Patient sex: F
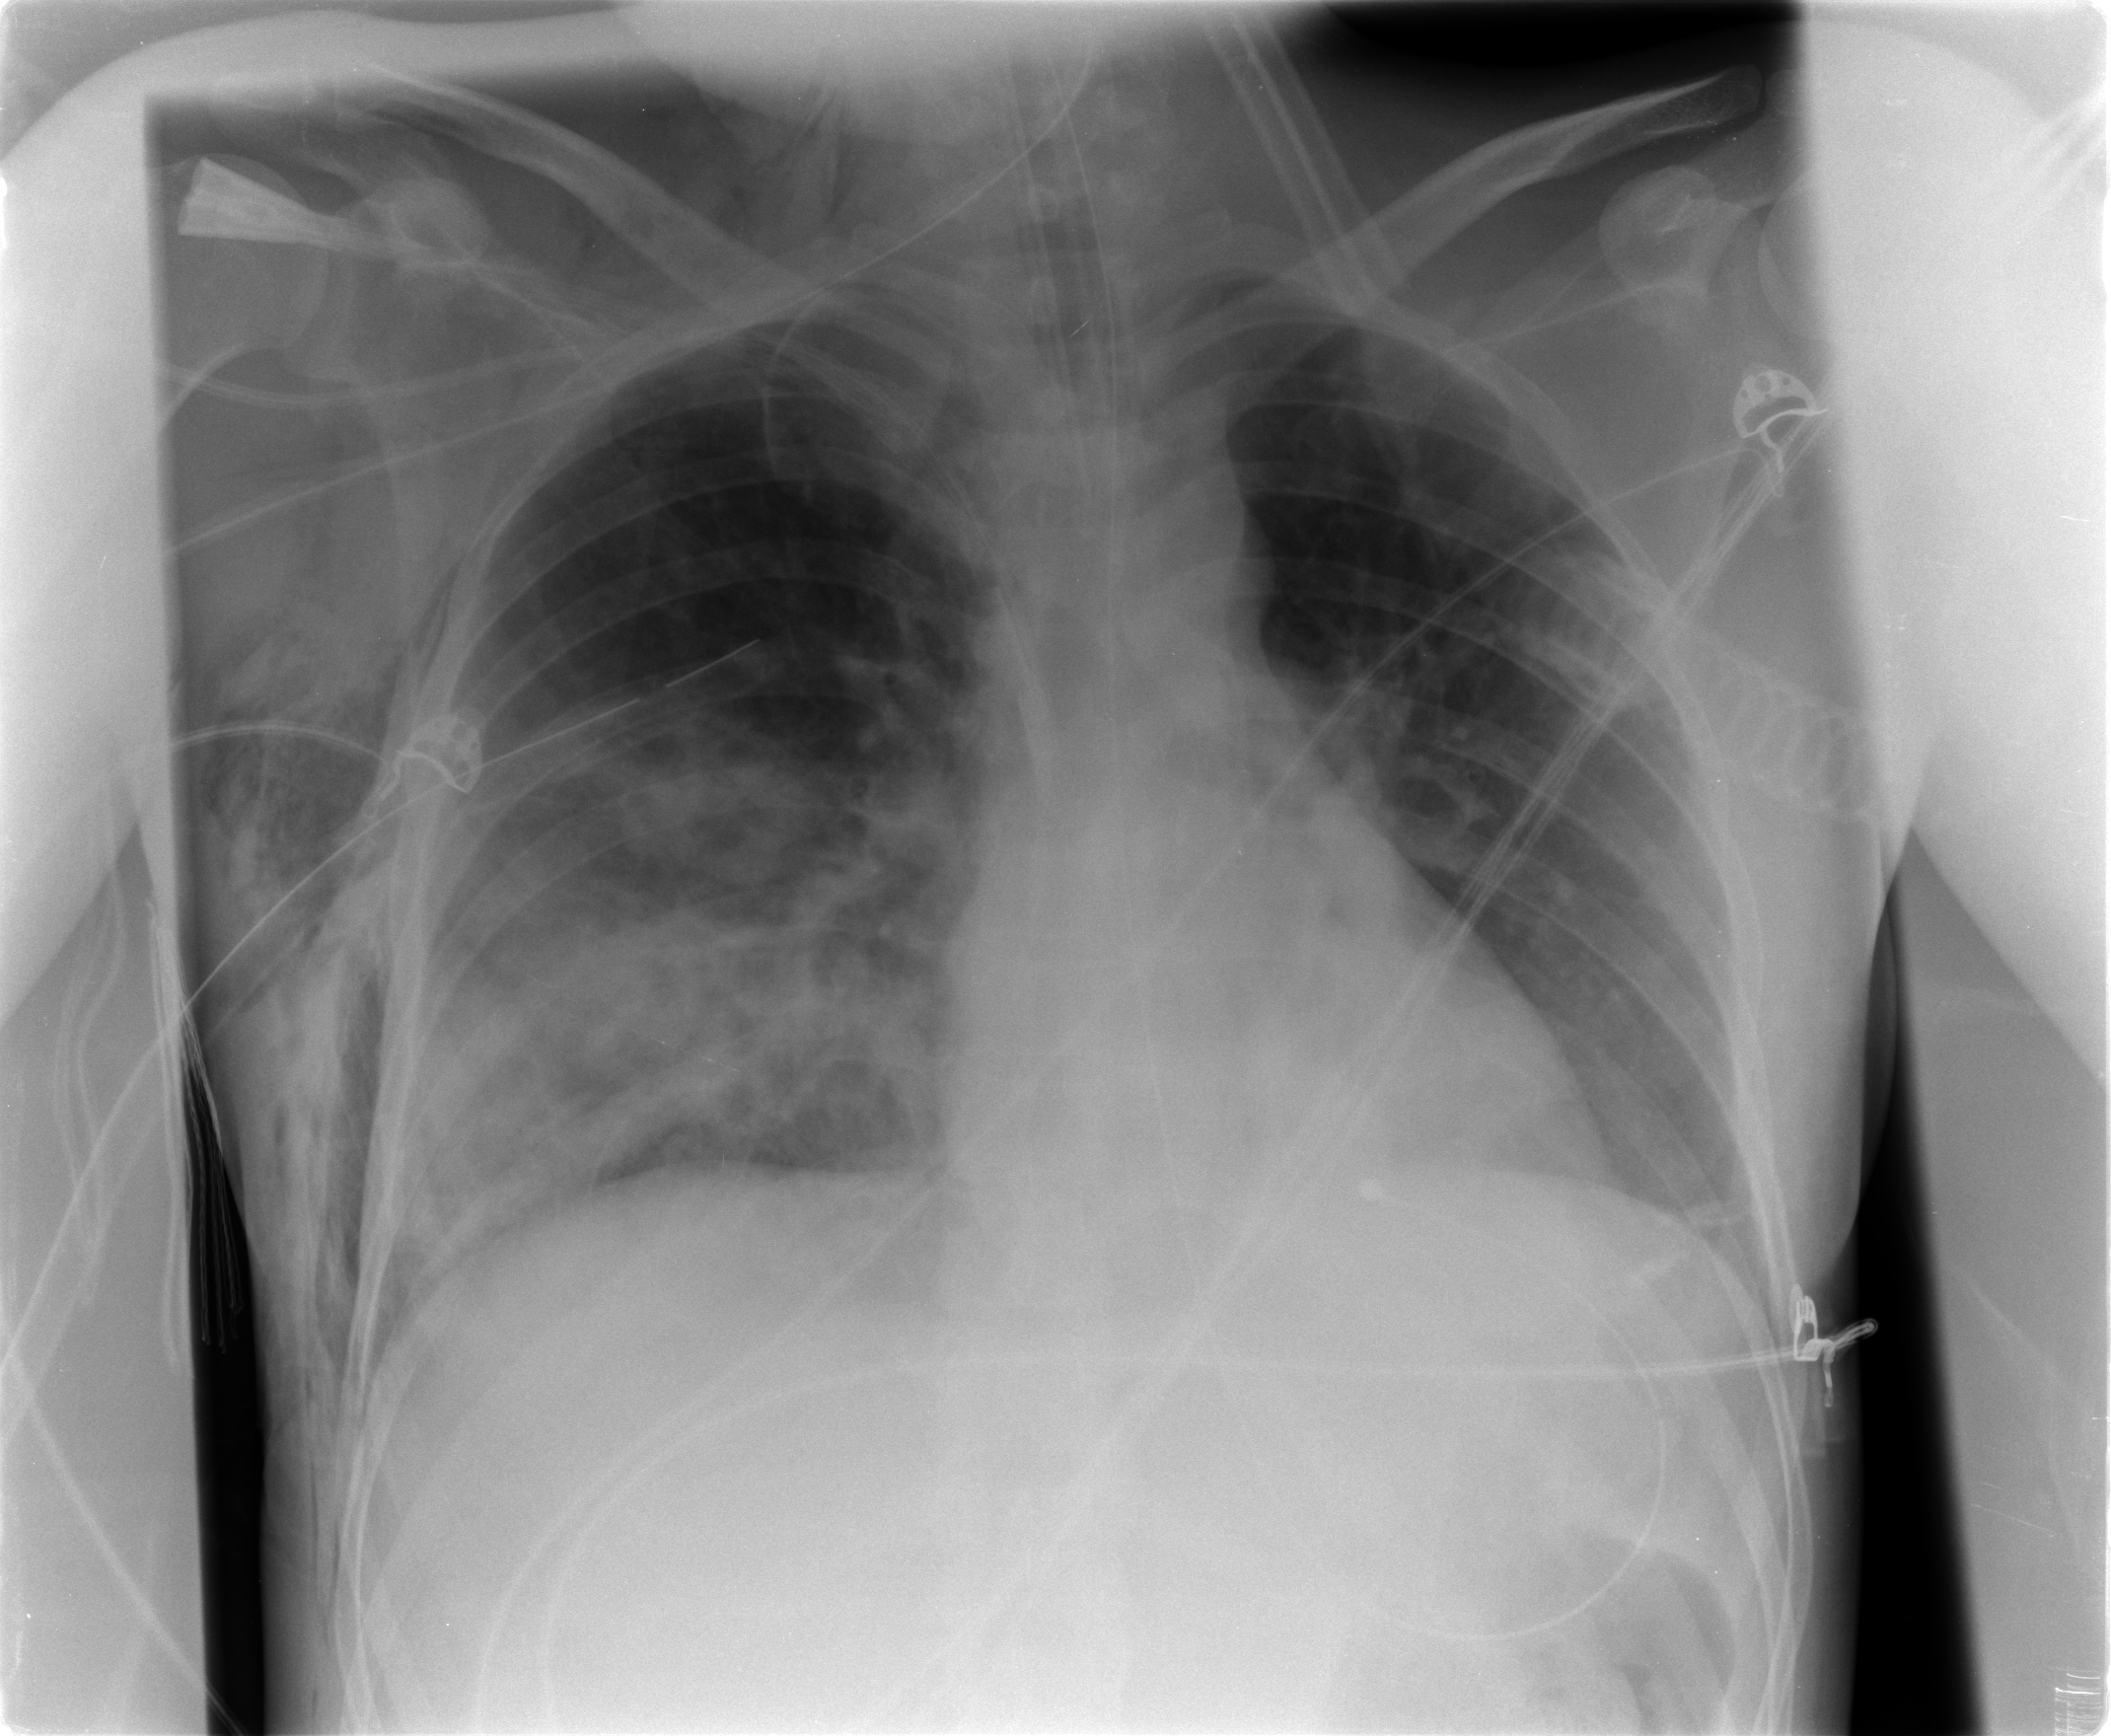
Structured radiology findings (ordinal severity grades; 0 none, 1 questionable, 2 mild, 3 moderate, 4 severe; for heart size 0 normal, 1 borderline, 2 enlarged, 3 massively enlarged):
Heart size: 0
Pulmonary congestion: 0
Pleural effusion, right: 0
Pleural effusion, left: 1
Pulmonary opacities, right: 3
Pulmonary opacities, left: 0
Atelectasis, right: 2
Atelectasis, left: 2